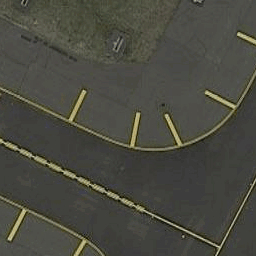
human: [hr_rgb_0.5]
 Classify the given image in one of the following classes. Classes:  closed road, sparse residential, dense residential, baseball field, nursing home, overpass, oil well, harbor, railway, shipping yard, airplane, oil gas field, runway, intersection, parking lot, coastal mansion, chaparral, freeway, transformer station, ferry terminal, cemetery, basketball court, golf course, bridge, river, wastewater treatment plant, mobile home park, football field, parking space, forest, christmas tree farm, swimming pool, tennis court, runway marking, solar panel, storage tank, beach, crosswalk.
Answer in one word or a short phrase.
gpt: runway marking